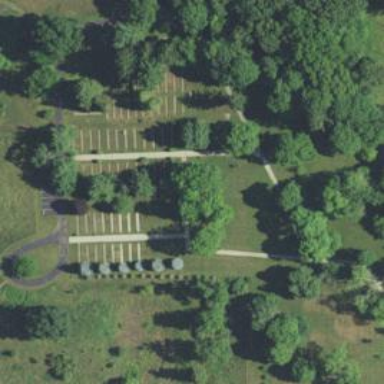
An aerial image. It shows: Grave yard.